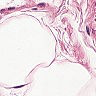
Metastatic tissue present: no